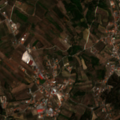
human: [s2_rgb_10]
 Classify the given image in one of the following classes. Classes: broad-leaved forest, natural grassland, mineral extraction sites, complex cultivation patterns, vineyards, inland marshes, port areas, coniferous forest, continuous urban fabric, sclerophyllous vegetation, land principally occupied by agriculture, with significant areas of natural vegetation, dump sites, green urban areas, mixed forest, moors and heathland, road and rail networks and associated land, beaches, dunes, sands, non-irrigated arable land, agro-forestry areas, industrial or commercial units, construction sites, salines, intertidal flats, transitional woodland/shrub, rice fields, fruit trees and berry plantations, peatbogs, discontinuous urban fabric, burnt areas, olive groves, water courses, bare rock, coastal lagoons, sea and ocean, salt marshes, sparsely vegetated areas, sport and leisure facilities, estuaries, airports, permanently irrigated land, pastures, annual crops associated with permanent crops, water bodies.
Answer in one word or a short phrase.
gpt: fruit trees and berry plantations, complex cultivation patterns, land principally occupied by agriculture, with significant areas of natural vegetation, mixed forest